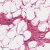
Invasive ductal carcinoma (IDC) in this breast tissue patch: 0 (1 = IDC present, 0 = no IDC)